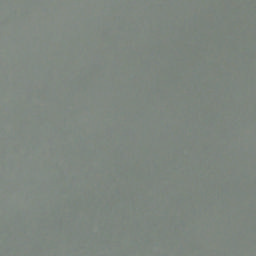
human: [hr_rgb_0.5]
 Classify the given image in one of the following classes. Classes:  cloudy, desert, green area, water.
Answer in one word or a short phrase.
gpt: cloudy